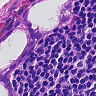
Metastatic tissue present: yes